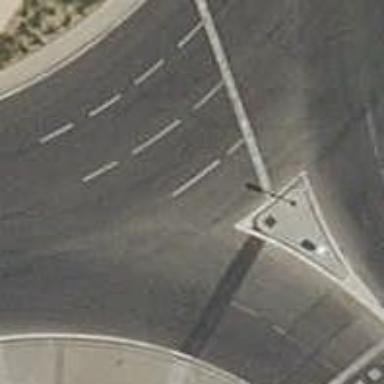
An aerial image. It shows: Secondary road with asphalt surface leading to roundabout junction.